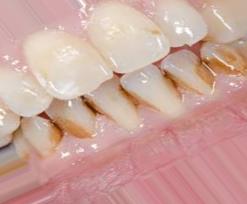
Condition: Tooth Discoloration